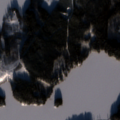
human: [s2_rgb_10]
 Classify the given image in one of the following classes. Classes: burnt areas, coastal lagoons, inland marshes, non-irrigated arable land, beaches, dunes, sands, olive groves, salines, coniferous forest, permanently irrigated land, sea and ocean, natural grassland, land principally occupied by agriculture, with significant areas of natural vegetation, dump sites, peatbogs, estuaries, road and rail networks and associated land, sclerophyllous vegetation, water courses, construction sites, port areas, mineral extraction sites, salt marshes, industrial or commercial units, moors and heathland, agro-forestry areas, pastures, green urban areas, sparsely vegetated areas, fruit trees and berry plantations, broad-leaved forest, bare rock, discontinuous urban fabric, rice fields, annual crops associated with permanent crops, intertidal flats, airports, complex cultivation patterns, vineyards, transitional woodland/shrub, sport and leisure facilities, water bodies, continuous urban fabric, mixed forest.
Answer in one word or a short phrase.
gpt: coniferous forest, mixed forest, water bodies